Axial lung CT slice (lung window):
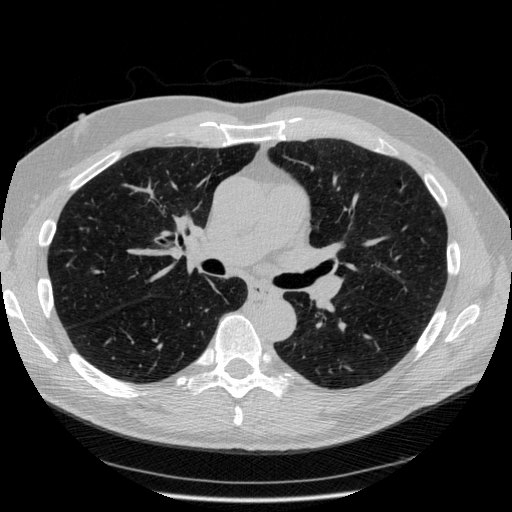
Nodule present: no